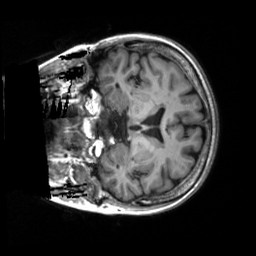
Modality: T1w
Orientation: coronal
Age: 61
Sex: female
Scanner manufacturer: siemens
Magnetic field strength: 3 T
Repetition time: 2.5 s
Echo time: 0.00248 s